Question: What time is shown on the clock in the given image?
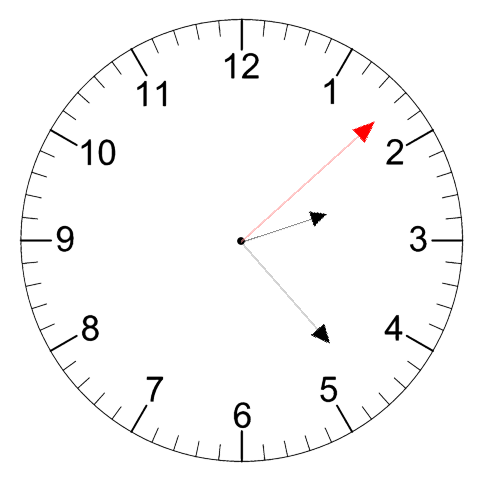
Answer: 02:23:08